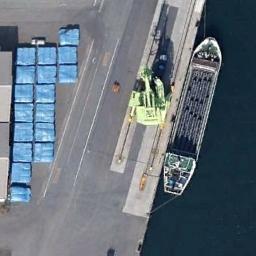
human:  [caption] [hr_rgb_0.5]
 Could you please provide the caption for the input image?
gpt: The cargo ship is docked at the cargo terminal and the green equipment is next to the ship .

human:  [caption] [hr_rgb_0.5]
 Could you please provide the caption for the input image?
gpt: There is a ship in the blue water on the shore .

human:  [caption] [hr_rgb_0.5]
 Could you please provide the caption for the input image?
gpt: There are many containers in the dock beside the ship .

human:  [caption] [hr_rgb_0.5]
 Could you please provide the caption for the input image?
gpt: A green general cargo ship docked by the dock .

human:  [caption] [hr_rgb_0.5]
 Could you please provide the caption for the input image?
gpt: The ship is at the harbor with some blue package cargos .